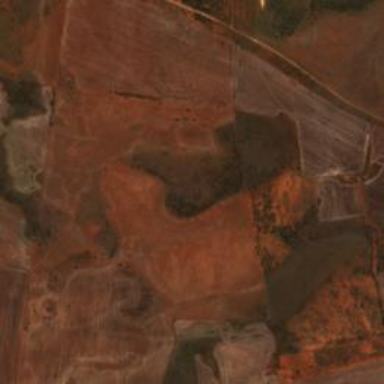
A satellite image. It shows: Farmland used to cultivate crops.